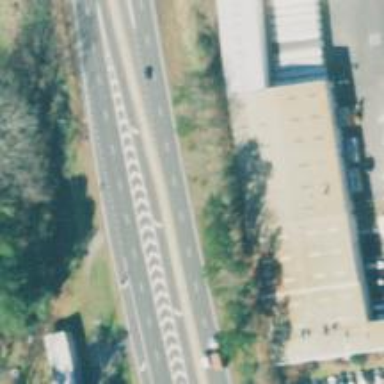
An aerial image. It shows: Primary link road with asphalt surface.